Question: I am using Managed Package Framework (MPF) to create custom language service.
I want to add few emulators/devices in "Start" Combobox, for example

How can I do that?
After some research, I came to know that you need to extend an abstract class .
But now I am again stuck with how to register this class with visual studio, so it can list my targets.
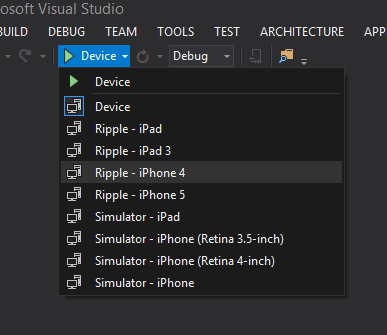
Answer: If you are using MPF_proj, then you will have to implement interface <URL> in your ProjectConfig.cs.